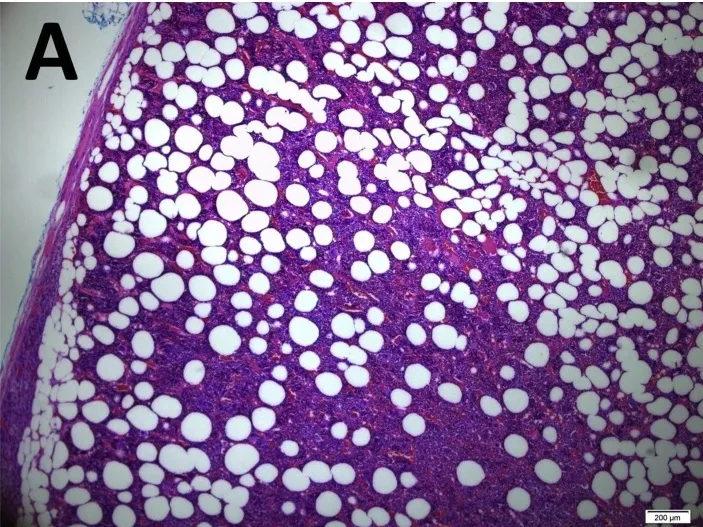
(A) Histopathologic picture showing an encapsulated tumour of myelolipoma composed of mature fat cells mixed with hematopoietic elements (x4 magnification).
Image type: pathology (h&e)